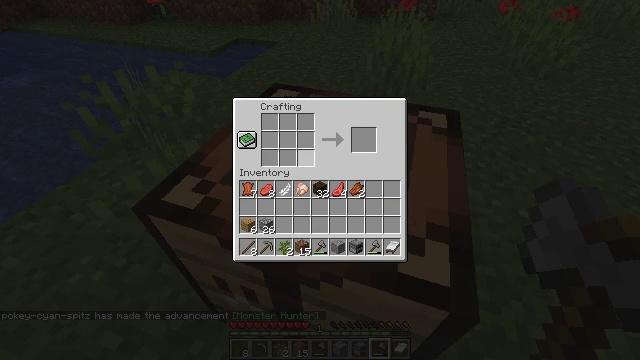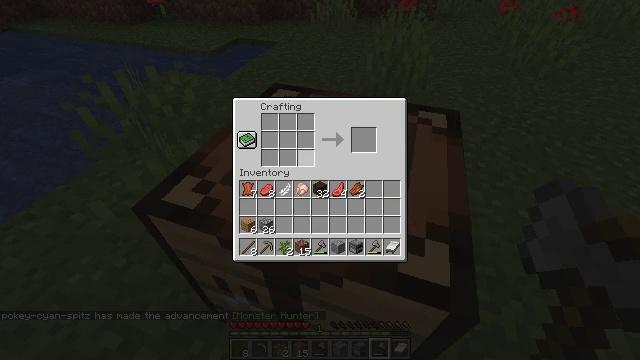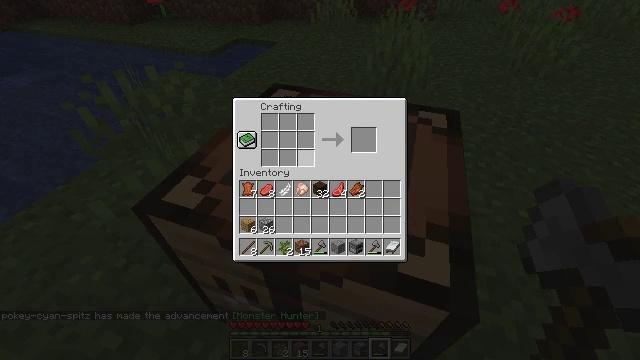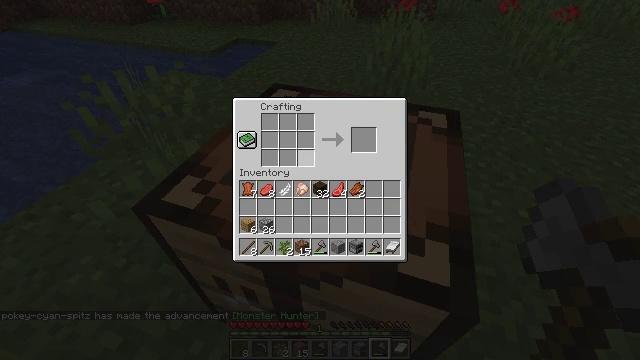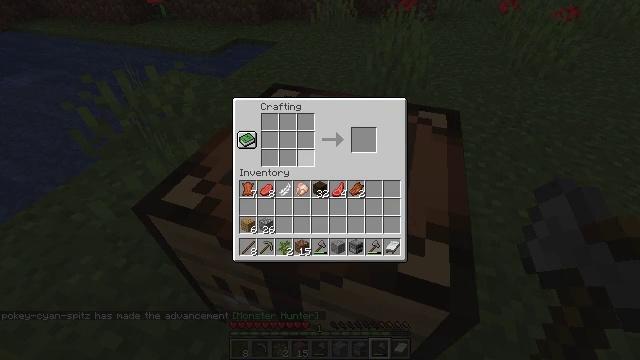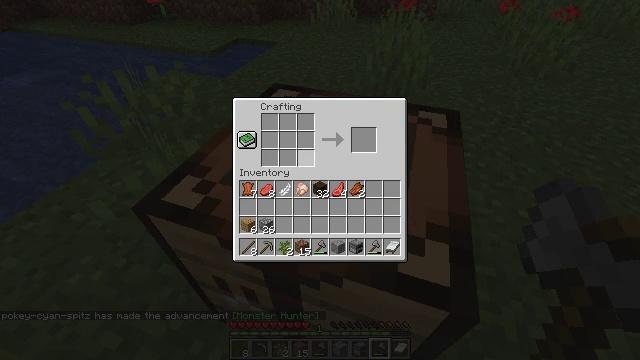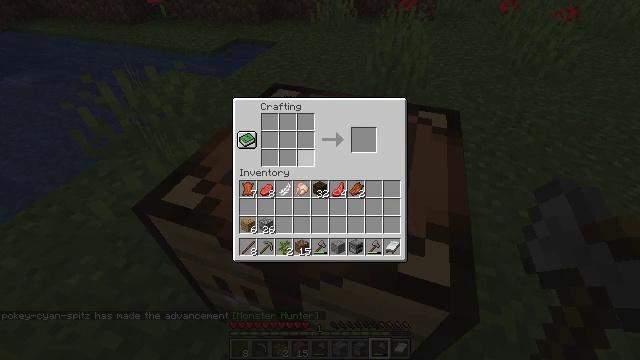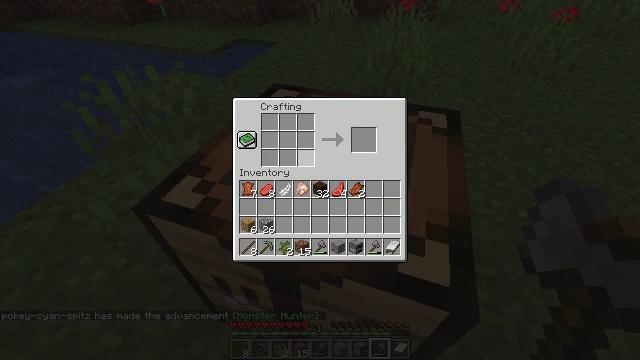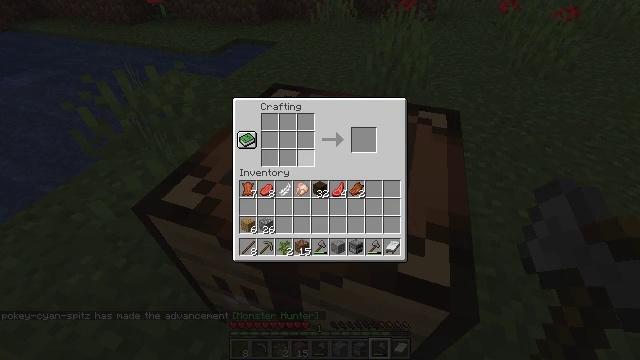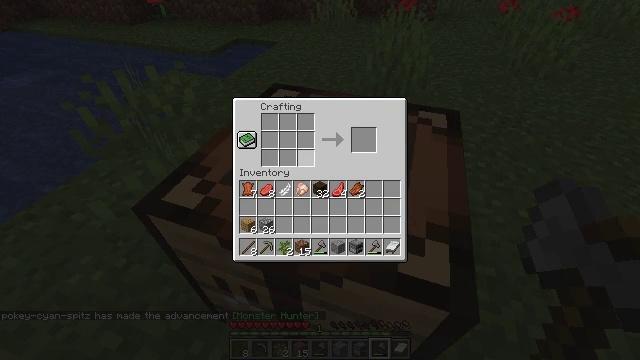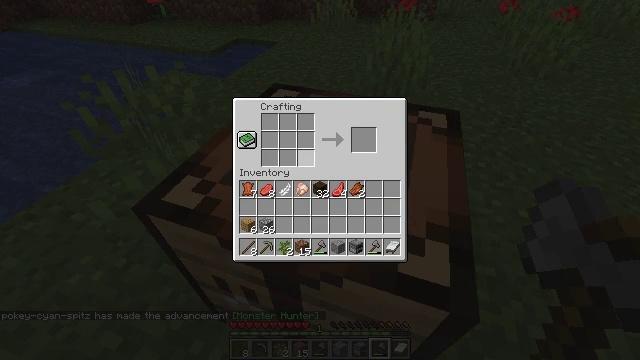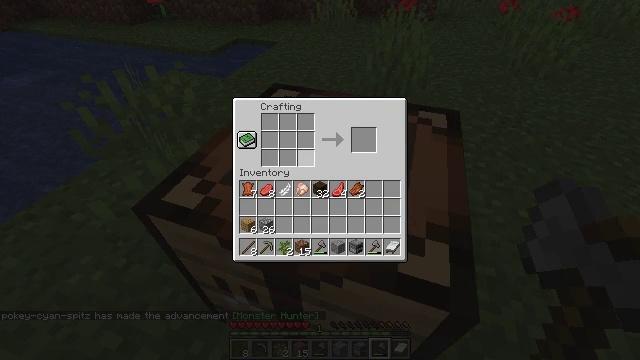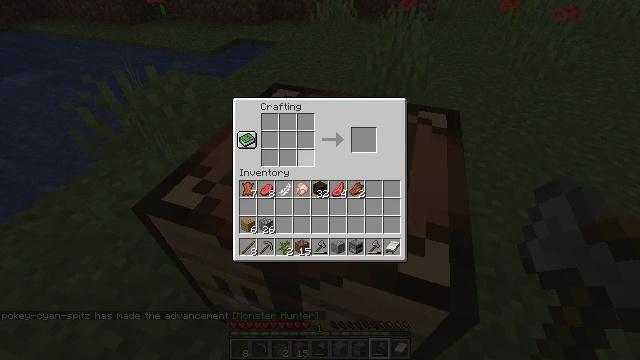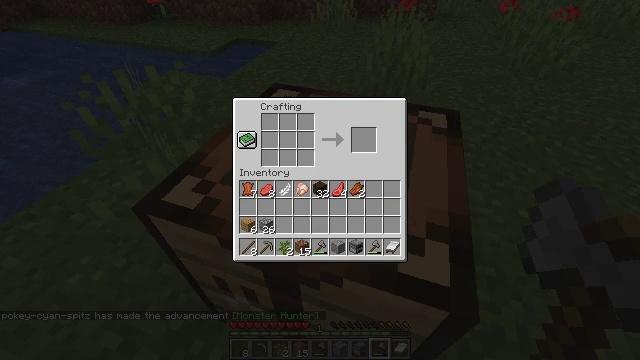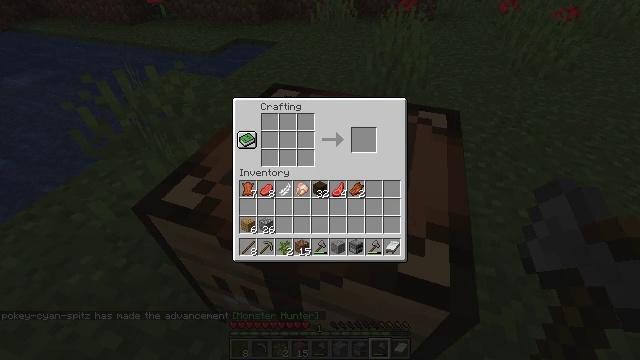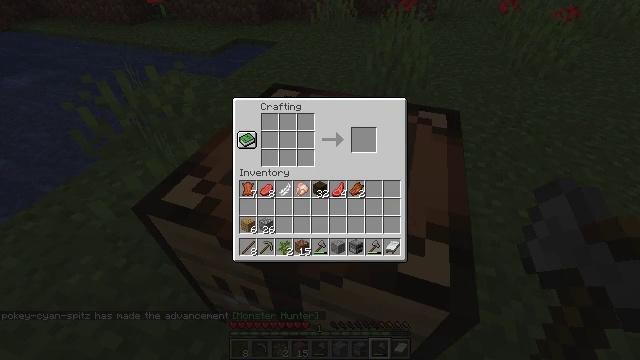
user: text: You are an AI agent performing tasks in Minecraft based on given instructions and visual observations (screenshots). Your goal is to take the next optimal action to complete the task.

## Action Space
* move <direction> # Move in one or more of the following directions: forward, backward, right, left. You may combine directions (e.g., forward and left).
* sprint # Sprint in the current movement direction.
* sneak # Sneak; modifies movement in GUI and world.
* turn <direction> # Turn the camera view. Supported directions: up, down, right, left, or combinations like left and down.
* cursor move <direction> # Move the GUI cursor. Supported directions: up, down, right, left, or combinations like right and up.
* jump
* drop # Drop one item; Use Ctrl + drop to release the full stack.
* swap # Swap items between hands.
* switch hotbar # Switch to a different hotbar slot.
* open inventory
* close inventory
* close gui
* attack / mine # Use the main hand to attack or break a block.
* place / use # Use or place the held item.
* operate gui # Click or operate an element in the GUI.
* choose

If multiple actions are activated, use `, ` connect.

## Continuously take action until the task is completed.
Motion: motion action
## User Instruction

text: Use dark oak logs in the crafting table to get dark oak wood.
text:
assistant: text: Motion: no_op
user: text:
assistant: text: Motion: no_op
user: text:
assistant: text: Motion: no_op
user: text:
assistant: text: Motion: no_op
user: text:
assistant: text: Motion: no_op
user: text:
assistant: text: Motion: no_op
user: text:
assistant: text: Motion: no_op
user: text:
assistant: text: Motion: no_op
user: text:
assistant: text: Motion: no_op
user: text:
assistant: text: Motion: no_op
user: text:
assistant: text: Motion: no_op
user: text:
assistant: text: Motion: no_op
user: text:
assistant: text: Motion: no_op
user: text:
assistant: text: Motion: no_op
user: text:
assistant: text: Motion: no_op
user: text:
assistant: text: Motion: no_op
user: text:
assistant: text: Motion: no_op
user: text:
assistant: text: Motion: no_op
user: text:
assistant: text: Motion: no_op
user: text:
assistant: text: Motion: no_op
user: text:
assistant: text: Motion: no_op
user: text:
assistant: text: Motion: no_op
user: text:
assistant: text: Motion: no_op
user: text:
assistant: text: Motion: no_op
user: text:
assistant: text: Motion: no_op
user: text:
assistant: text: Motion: no_op
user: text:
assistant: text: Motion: no_op
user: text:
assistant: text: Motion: no_op
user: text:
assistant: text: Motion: no_op
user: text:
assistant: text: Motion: no_op